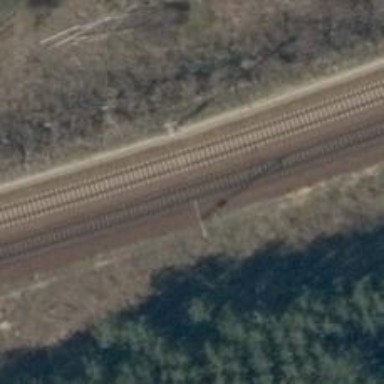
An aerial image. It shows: Railway with electrified contact lines.